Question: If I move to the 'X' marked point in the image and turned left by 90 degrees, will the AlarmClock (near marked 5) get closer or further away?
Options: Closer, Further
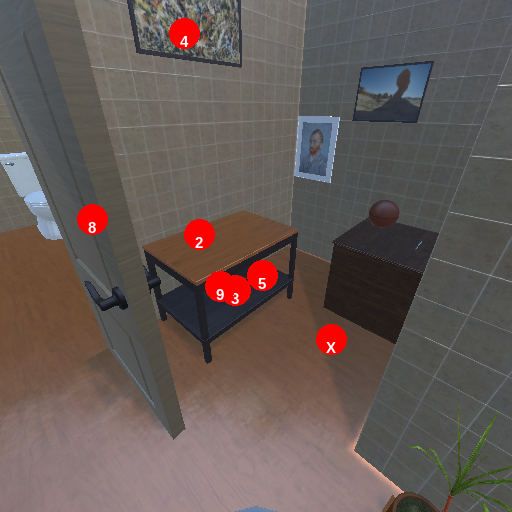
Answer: Closer